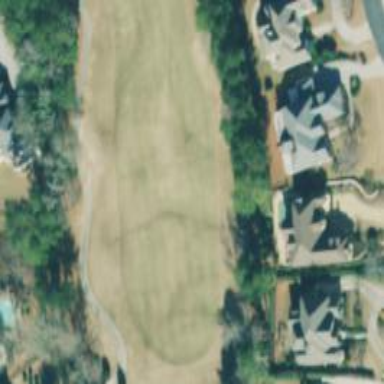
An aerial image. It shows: Golf hole.